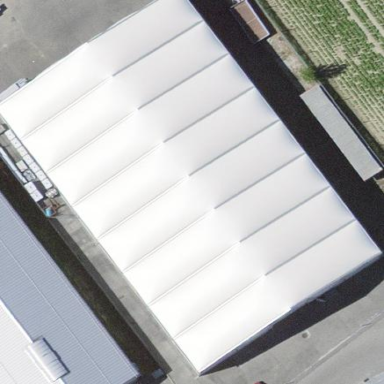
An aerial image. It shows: Warehouse building.